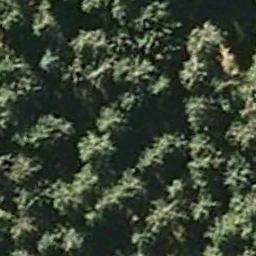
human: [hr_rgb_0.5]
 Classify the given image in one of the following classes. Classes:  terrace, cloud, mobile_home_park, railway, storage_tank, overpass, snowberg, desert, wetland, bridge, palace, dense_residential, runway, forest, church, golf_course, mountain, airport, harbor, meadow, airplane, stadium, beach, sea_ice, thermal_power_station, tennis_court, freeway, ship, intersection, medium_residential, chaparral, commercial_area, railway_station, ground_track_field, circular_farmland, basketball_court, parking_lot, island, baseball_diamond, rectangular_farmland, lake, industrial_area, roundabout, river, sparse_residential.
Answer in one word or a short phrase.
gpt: forest